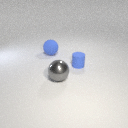
small blue rubber cylinder to the right of large gray metal sphere